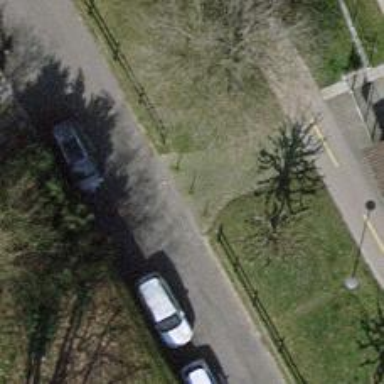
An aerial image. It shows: Bollard.